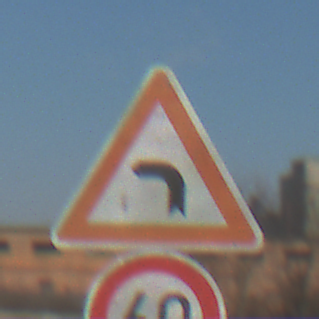
Verkehrszeichen: KurveLinks
Zusatzzeichen unten: Geschwindigkeit60
Umgebung: Outdoor, Nature
Tageszeit: MorningAfternoon
Wetter: PartlyCloudy
Licht: Natural
Jahreszeit: NotSpecified
Kontrast: HighContrast